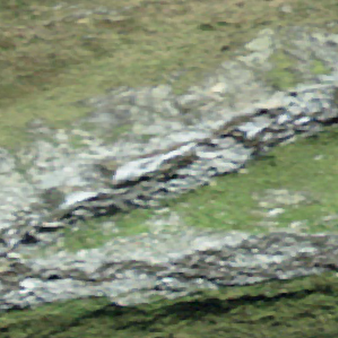
Label: other